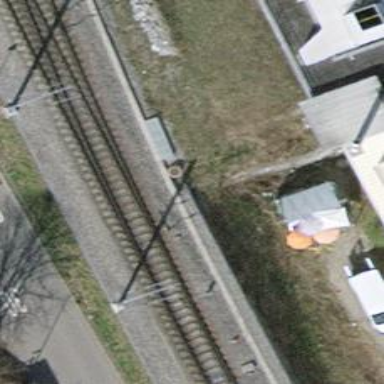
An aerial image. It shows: Railway switch.